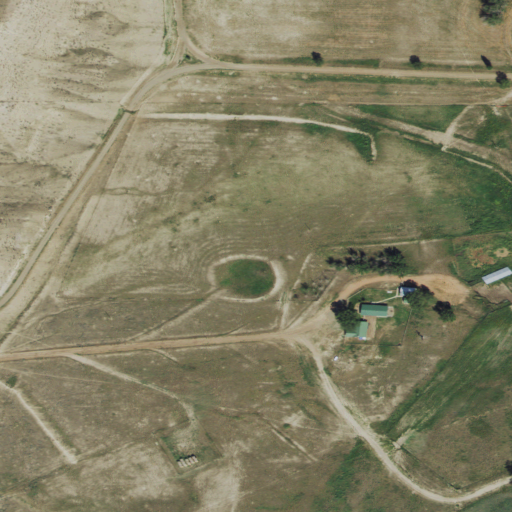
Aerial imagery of valley in Montana named Wolf Ravine containing grassland, cultivated crops, open development, shrub, and low intensity development